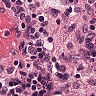
Metastatic tissue present: no